Question: I have an excel sheet with below data:

How to find the Total Number of records automatically. That is, if we add another record, say "J" to the sheet, then Total Number of records must be automatically updated to 10.
I've tried using COUNT and COUNTA formulas. But there is no use. Any suggestions?
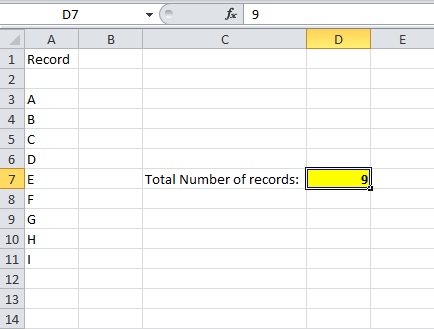
Answer: You need to combine 'COUNTA' with 'COUNT' like this:
'''
=COUNTA(A3:A11)-COUNT(A3:A11)
'''

---
- -
We know that the number of cells that contain text (not numbers!) is equal to the number of non blank cells - the number of cells containing numbers. In other words: COUNTA - COUNT. Src: <URL>